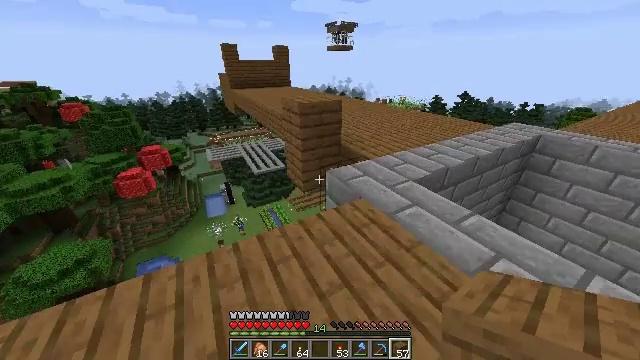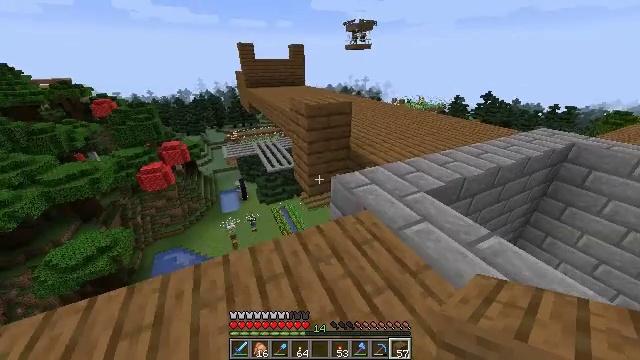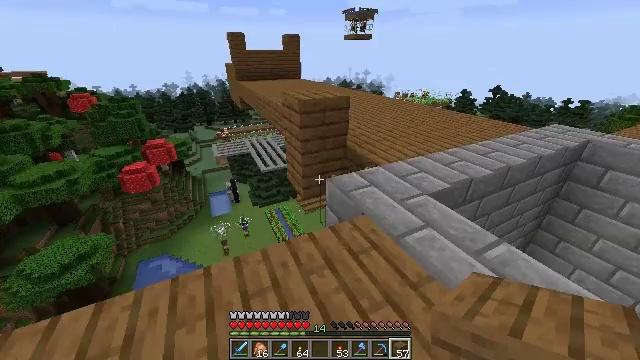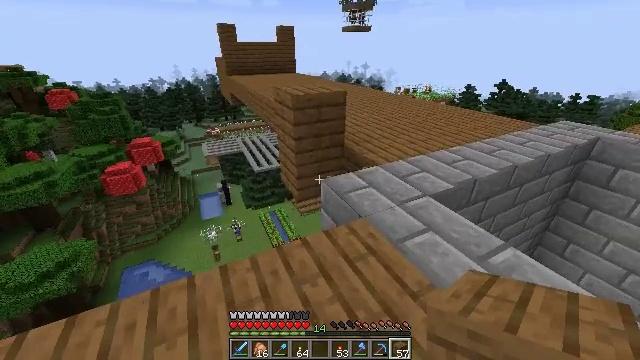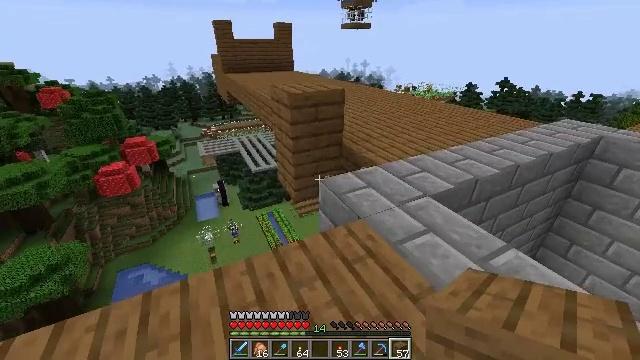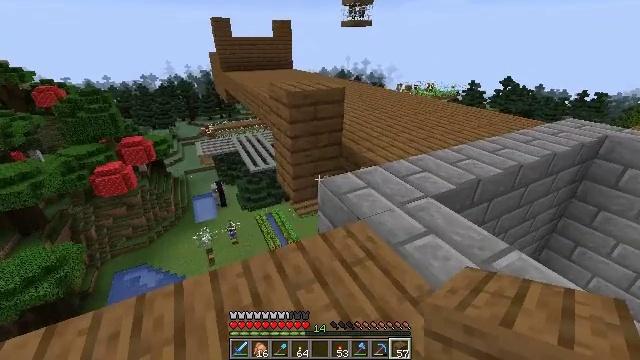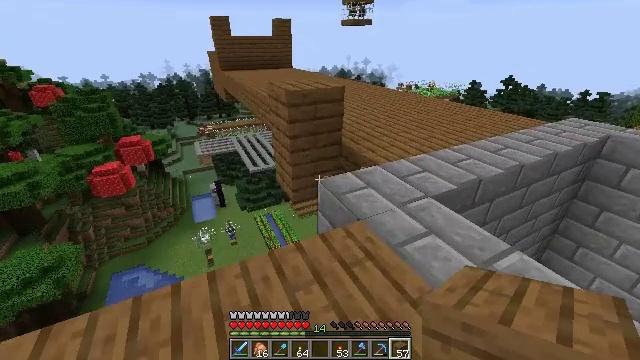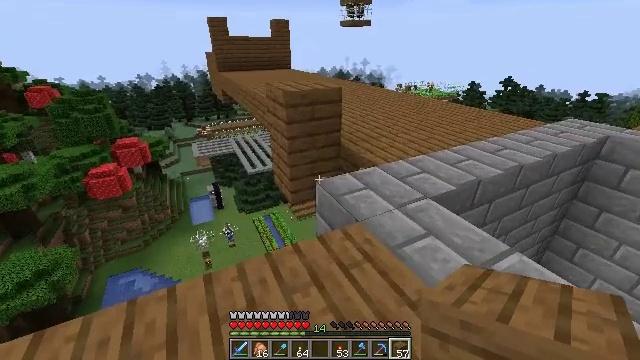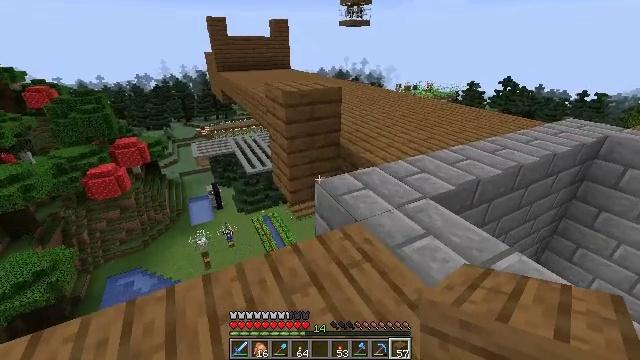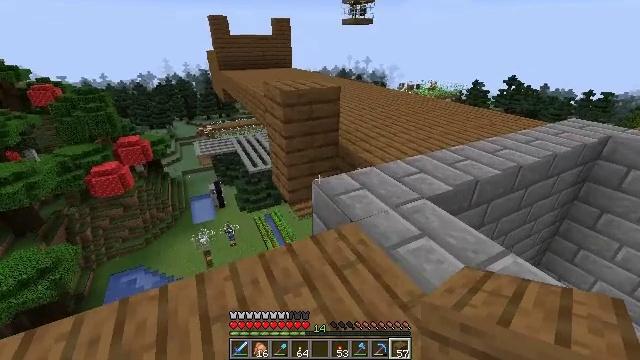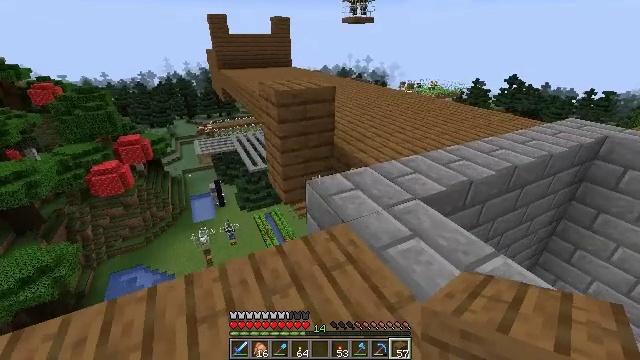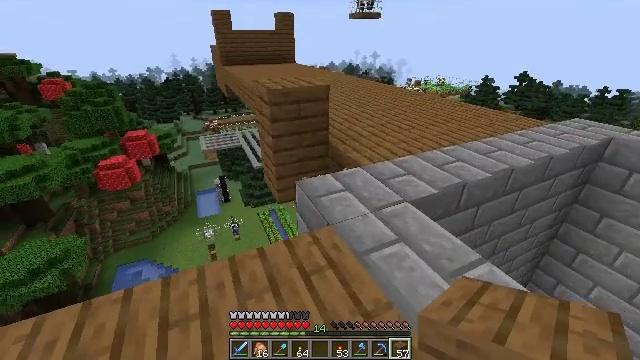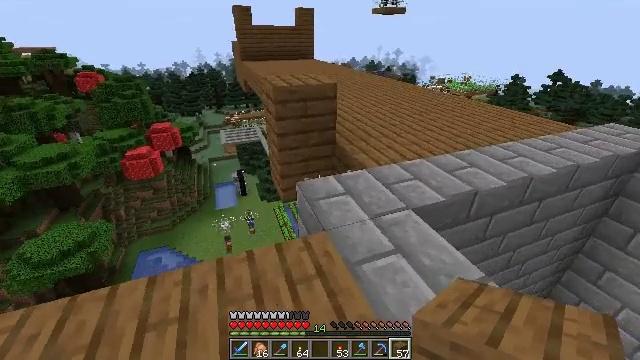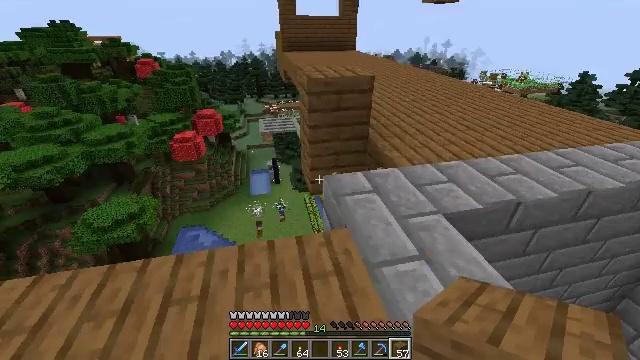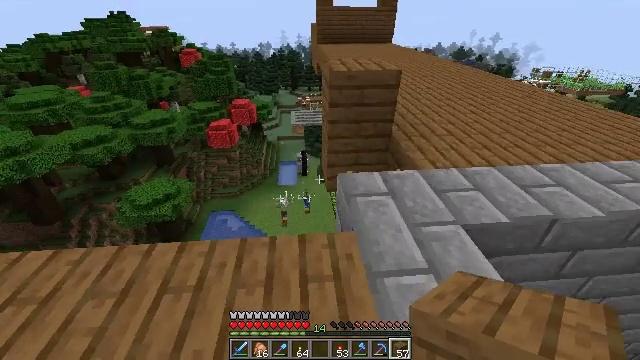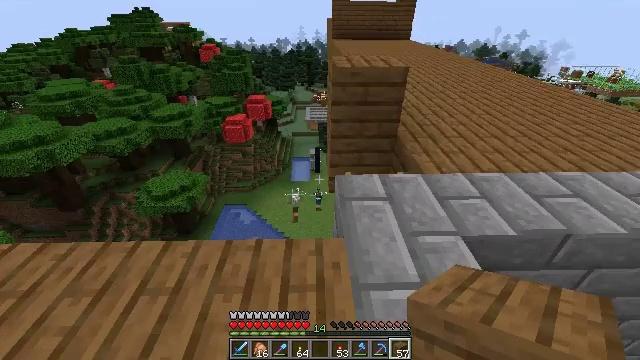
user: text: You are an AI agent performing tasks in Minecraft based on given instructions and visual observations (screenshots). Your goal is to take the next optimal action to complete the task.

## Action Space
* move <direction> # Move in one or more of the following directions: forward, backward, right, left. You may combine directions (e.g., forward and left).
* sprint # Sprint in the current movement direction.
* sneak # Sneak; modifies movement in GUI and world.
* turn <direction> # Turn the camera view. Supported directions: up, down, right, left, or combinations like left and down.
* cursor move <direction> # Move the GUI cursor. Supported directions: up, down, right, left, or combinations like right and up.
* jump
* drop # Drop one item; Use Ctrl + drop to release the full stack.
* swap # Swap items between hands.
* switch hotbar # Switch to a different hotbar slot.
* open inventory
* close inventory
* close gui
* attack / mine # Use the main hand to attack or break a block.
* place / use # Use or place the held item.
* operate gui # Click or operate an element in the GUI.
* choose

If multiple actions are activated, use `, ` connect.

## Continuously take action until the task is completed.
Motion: motion action
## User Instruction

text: Produce spruce slabs from spruce planks.
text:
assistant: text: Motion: turn left
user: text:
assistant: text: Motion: no_op
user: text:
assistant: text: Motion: no_op
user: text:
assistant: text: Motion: no_op
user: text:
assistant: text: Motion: no_op
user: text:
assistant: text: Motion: no_op
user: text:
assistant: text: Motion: no_op
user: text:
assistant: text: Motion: no_op
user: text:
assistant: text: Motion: move right
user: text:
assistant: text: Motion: move right
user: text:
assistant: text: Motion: move forward and move right, turn left
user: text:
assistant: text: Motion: move forward and move right, turn left
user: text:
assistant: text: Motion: move forward and move right, turn left and down
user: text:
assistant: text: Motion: move forward and move right, turn left and down
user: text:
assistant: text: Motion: turn left
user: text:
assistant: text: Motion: no_op
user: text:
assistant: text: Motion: no_op
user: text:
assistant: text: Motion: turn left
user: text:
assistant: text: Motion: no_op
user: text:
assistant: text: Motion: no_op
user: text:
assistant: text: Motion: no_op
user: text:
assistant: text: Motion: no_op
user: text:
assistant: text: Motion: no_op
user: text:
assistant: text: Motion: no_op
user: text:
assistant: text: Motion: no_op
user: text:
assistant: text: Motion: no_op
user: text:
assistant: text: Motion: no_op
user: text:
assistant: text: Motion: no_op
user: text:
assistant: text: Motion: no_op
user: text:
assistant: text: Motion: no_op